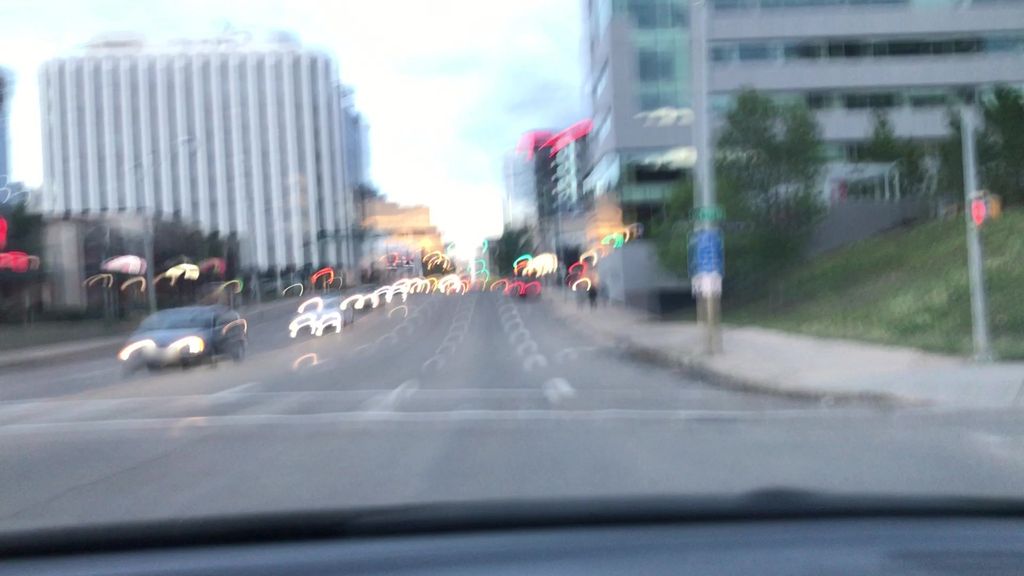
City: edmonton